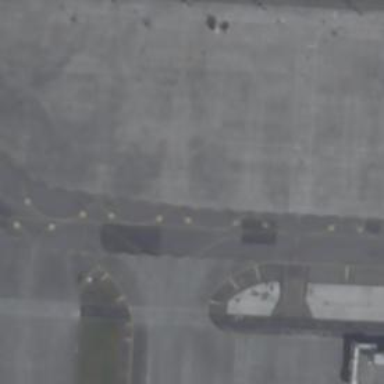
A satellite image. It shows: Image of taxiway at airport.